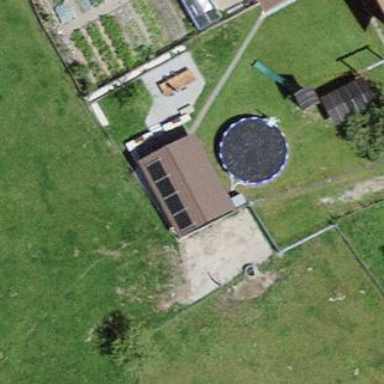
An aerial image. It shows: Shed.